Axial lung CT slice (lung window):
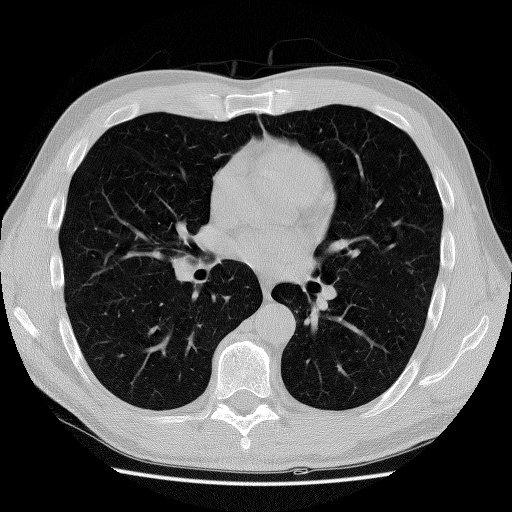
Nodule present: no